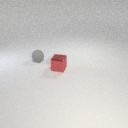
small gray rubber sphere behind small red metal cube